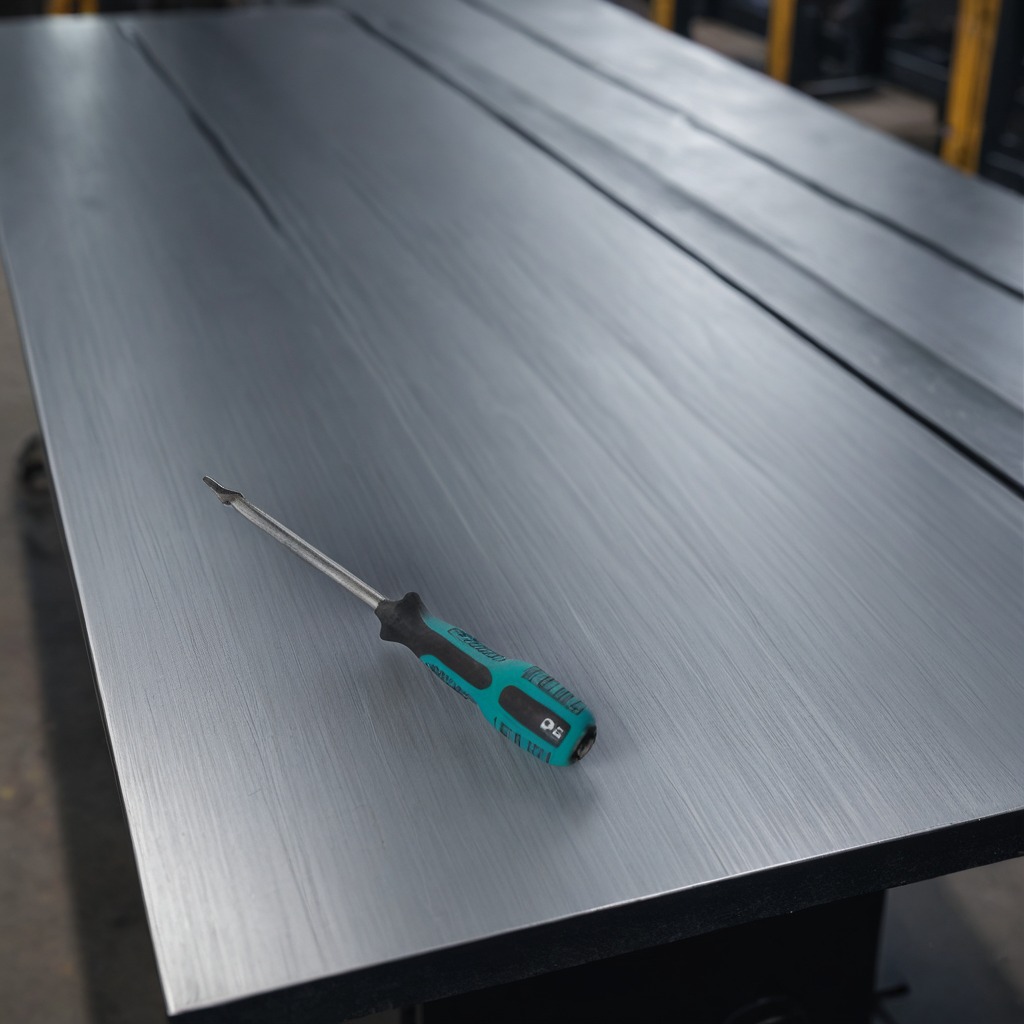
A screwdriver is lying on the cold steel table in a mining workshop.